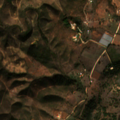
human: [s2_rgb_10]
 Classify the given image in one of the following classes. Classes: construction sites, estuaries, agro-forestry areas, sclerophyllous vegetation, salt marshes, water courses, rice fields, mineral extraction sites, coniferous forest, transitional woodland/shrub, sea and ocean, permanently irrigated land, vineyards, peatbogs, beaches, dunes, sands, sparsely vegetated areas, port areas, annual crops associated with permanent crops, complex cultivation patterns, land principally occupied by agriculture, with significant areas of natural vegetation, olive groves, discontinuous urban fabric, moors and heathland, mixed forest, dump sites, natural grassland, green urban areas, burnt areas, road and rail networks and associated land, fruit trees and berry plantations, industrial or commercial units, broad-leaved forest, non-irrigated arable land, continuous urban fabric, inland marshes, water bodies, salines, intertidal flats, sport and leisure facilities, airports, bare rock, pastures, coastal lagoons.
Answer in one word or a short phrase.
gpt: pastures, complex cultivation patterns, land principally occupied by agriculture, with significant areas of natural vegetation, sclerophyllous vegetation, transitional woodland/shrub